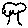
Label: tree